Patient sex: M
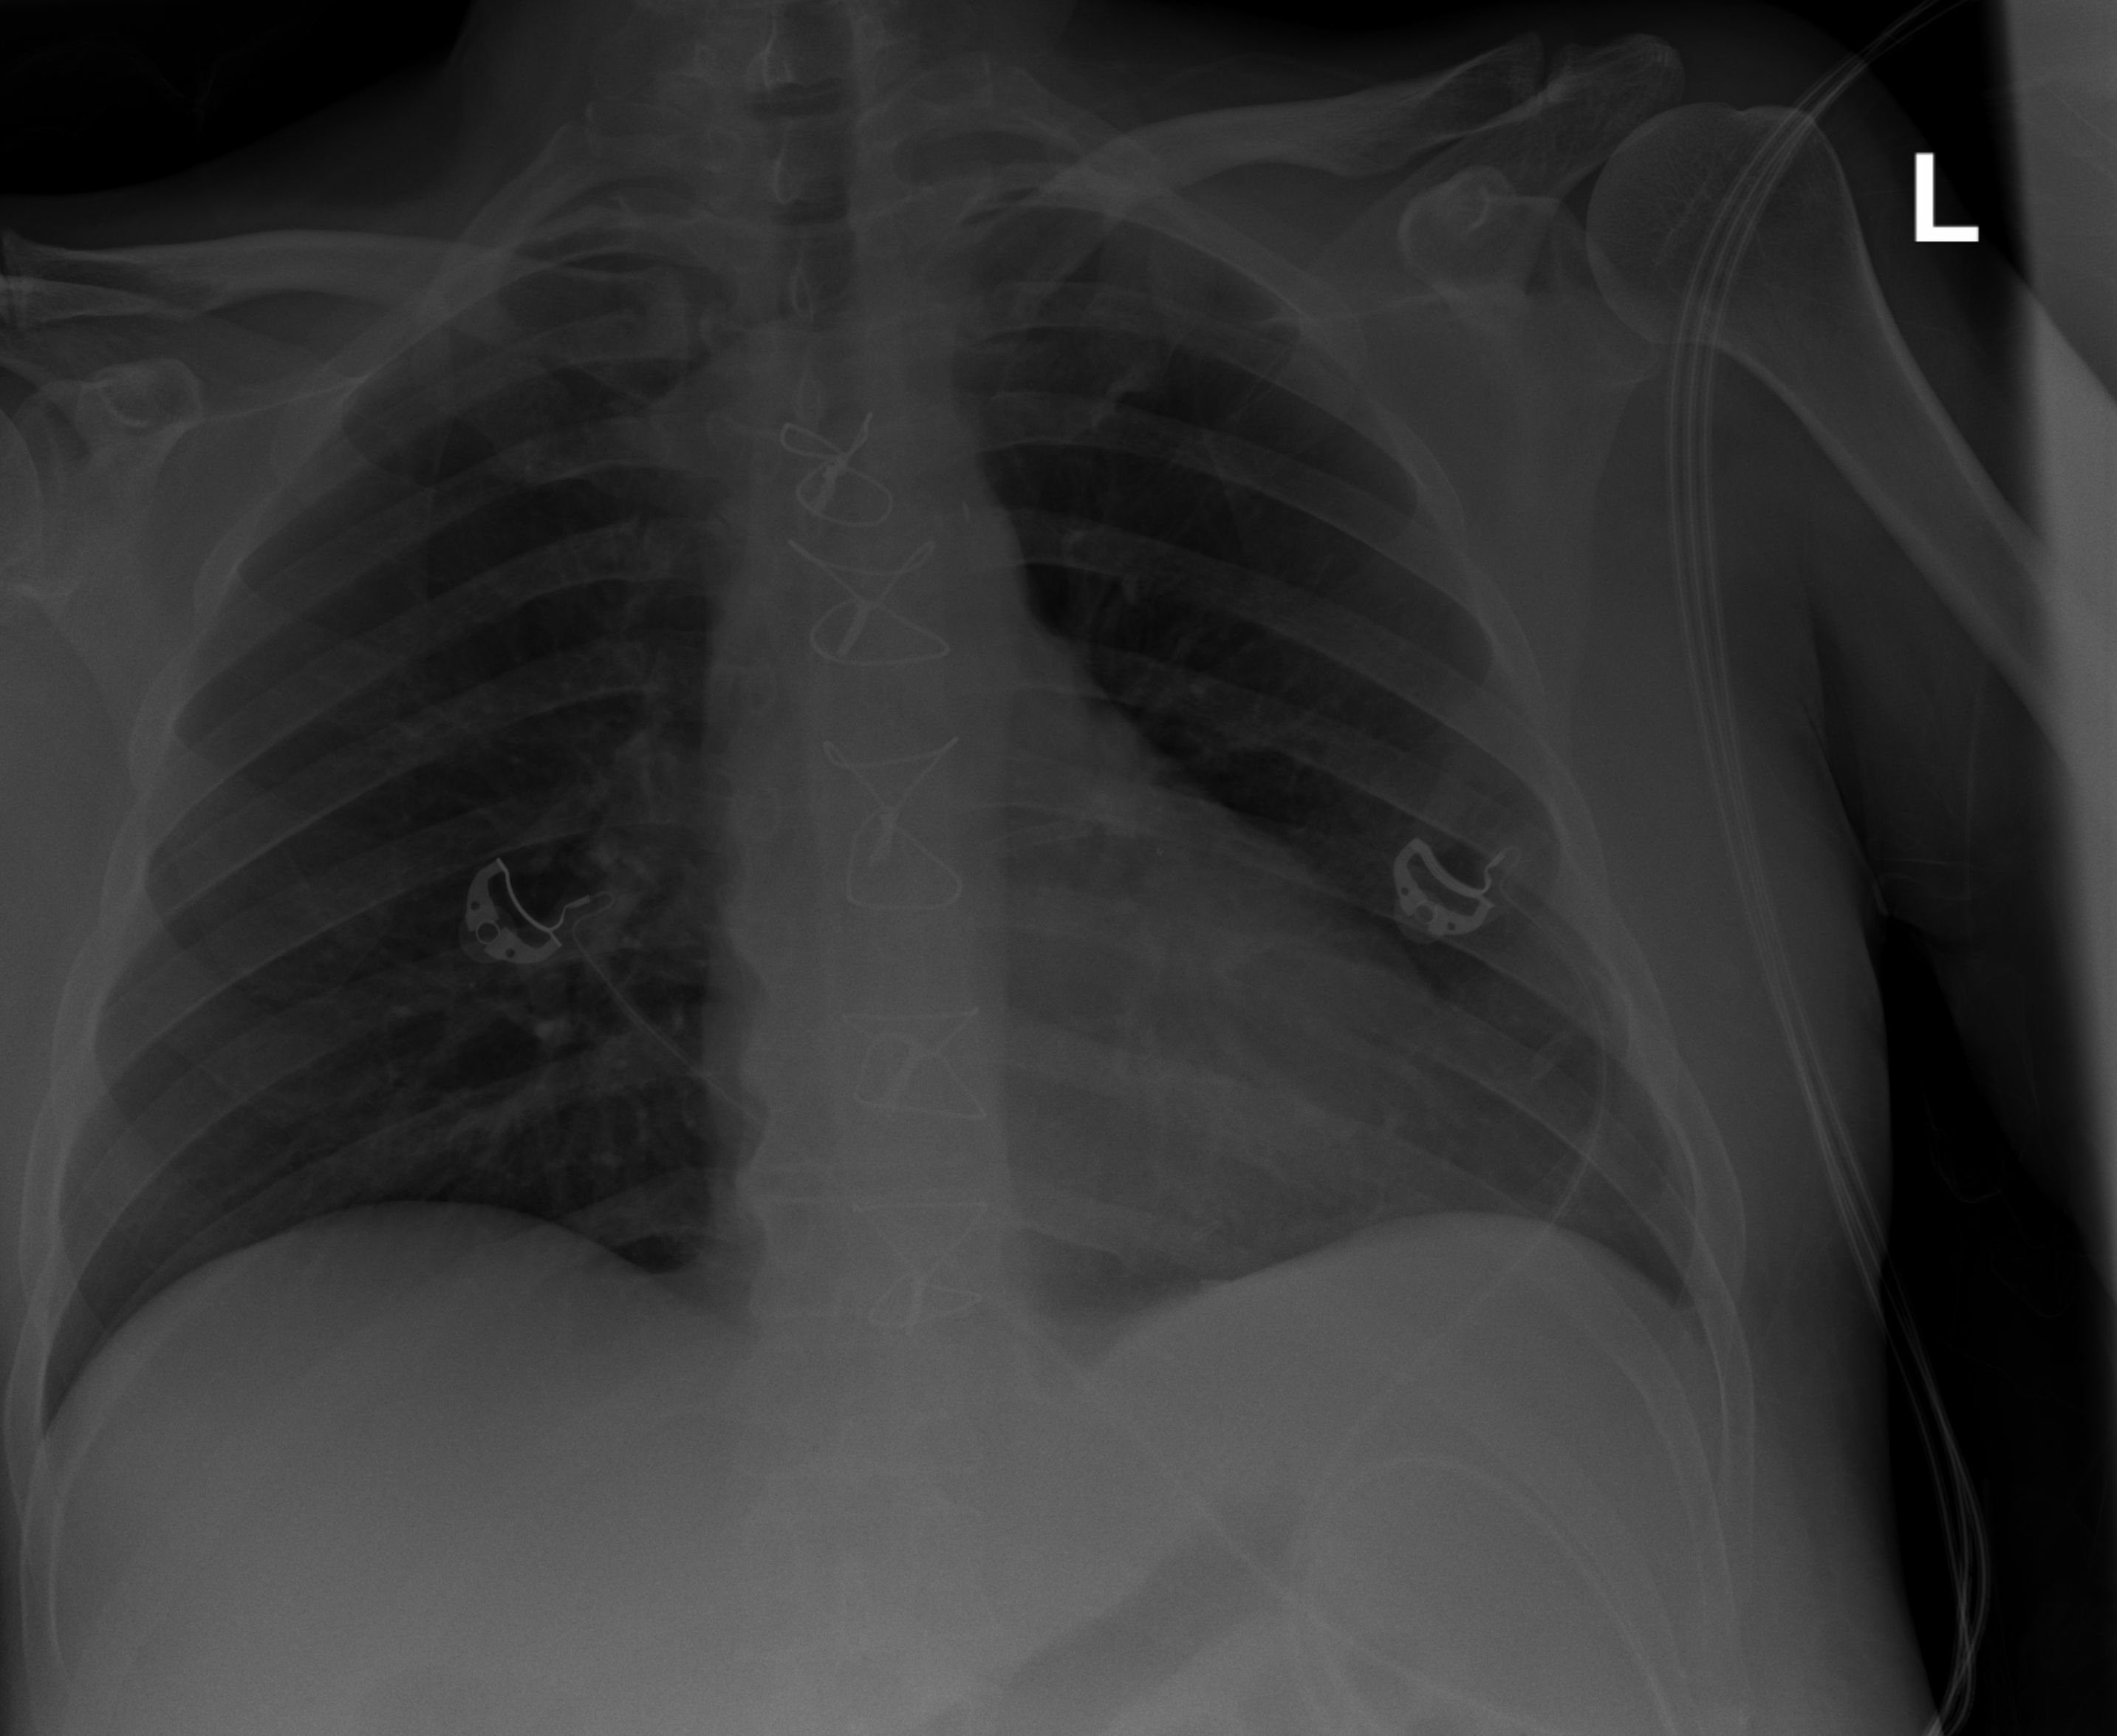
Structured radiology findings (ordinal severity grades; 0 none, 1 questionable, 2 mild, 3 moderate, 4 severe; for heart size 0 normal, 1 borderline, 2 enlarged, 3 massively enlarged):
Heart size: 0
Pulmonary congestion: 0
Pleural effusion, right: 0
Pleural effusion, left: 0
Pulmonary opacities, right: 0
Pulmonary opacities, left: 0
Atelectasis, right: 0
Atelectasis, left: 2